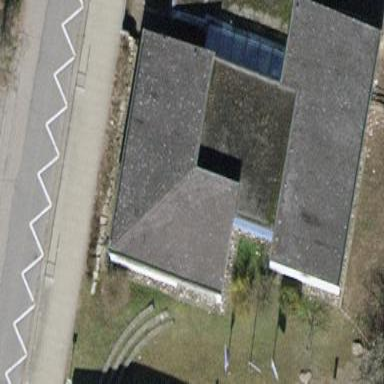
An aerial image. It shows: School building.